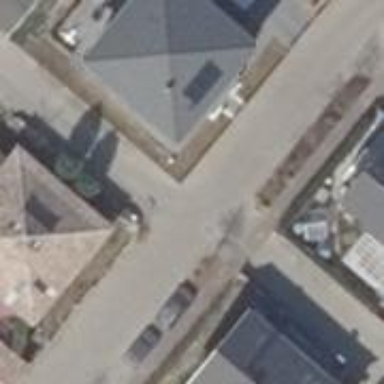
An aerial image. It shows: Living street.